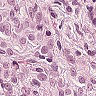
Metastatic tissue present: yes